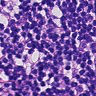
Metastatic tissue present: yes